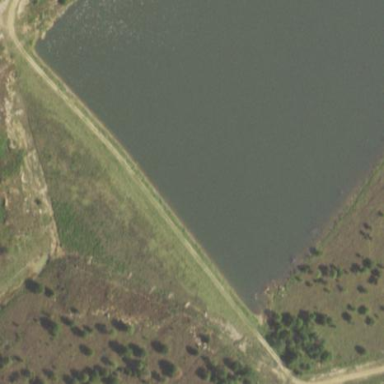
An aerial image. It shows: Dam along waterway.